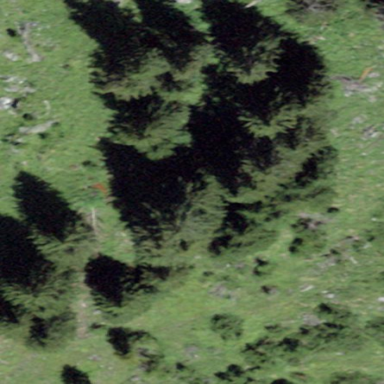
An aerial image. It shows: Forest with needle-leaved trees.